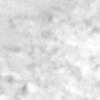
Label: no_change